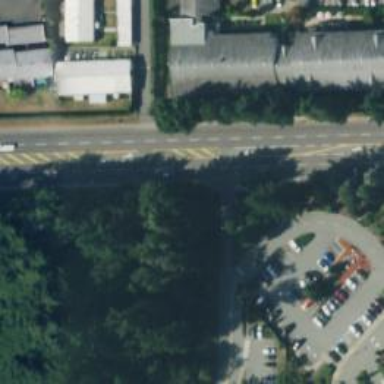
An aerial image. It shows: Secondary road with asphalt surface.